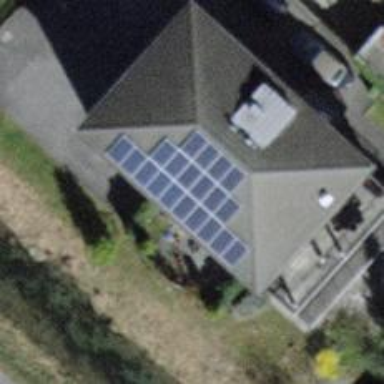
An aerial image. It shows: Small solar photovoltaic panel generator on the roof of building.